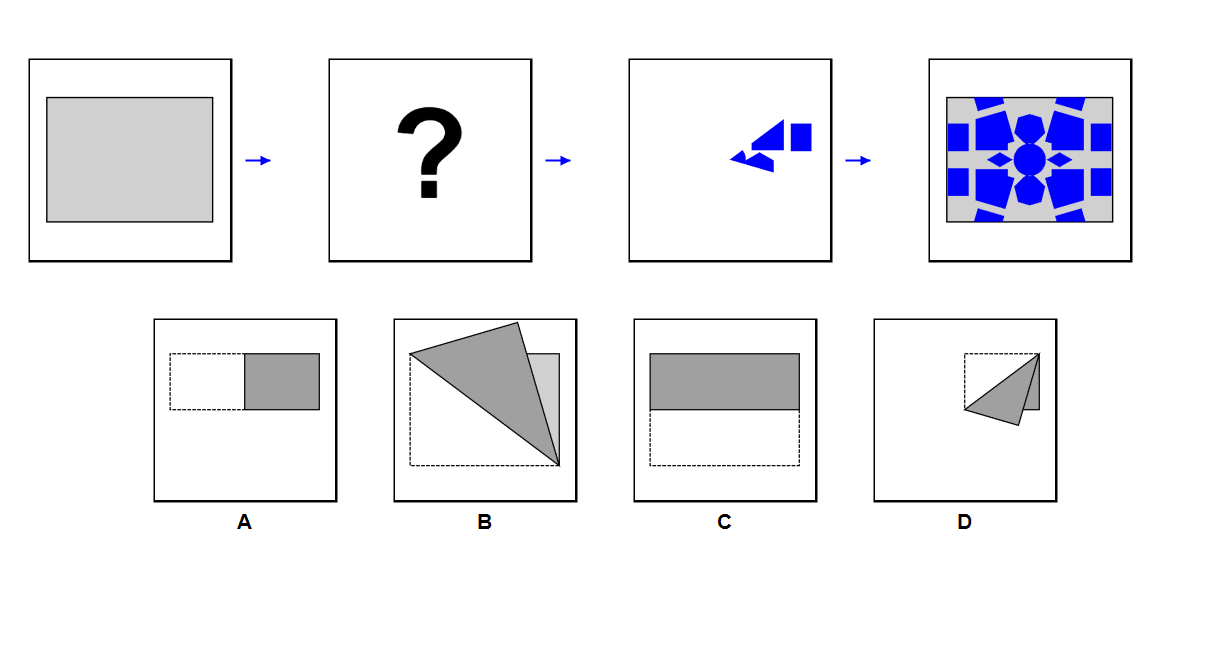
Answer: B